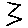
Label: zigzag